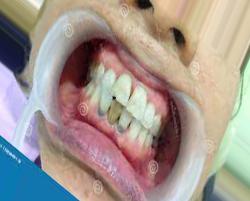
Condition: Tooth Discoloration